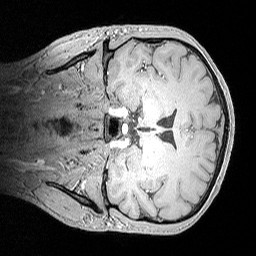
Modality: MP2RAGE
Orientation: coronal
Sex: male
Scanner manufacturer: siemens
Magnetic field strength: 3 T
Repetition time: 5 s
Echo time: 0.00292 s